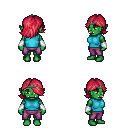
a pixel art fantasy rpg character, female body template, orc, green skin, teal sleeveless shirt, magenta pants, ruby red swoop hairstyle, iron tiara, white cloth bracers, four views (front, back, left, right), 2x2 character sprite sheet, small pixel art, hard edges, no anti-aliasing